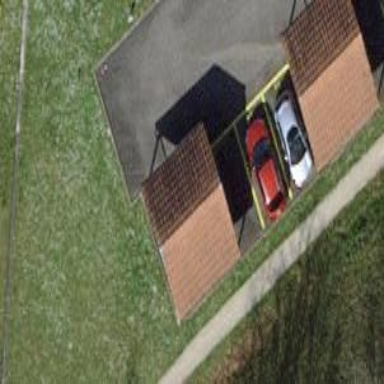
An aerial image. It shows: Carport building.